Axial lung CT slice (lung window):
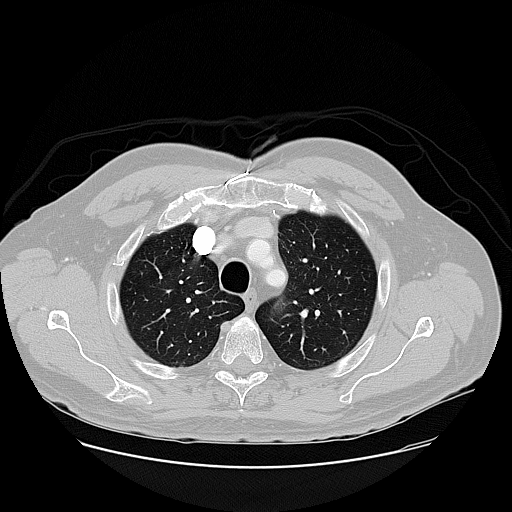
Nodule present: no